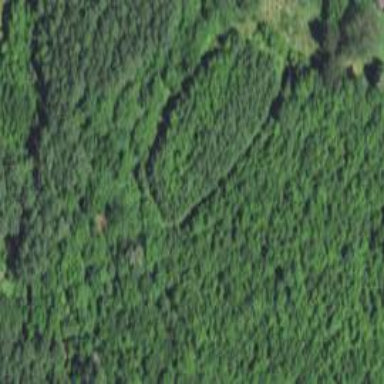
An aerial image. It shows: Mixed woodland with variety of leaf types and cycles.